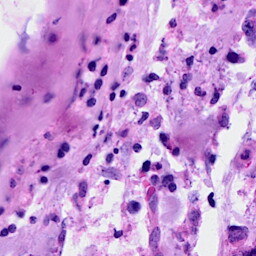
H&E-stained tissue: Breast